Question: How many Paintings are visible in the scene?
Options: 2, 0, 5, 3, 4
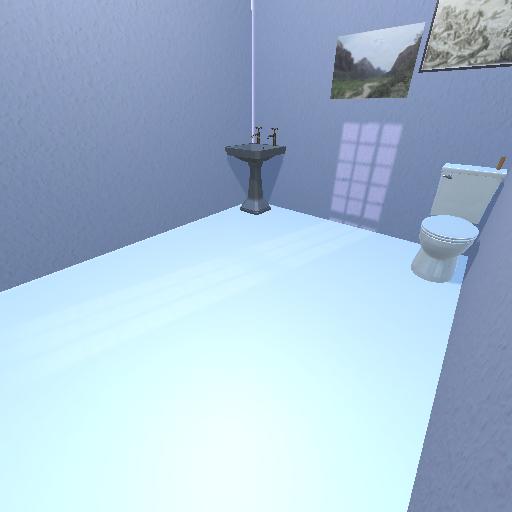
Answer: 2